Interaction volume radius: 5 \u00c5
Interaction volume height: 30 \u00c5
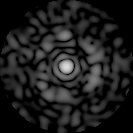
Disorder parameter: 0.8122